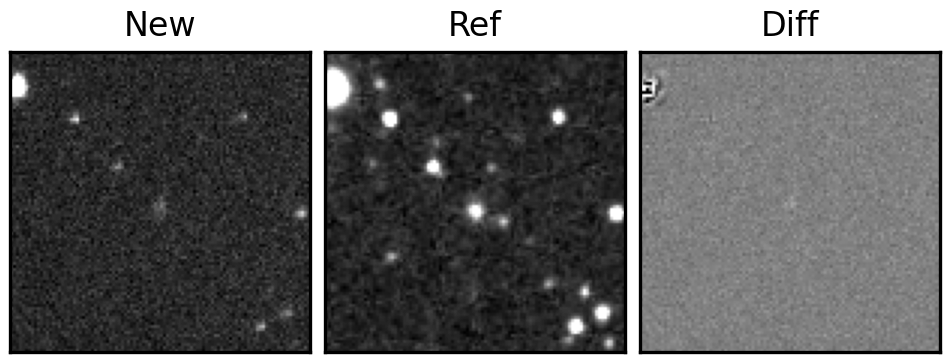
Label: real